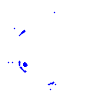
Particle: electron